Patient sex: M
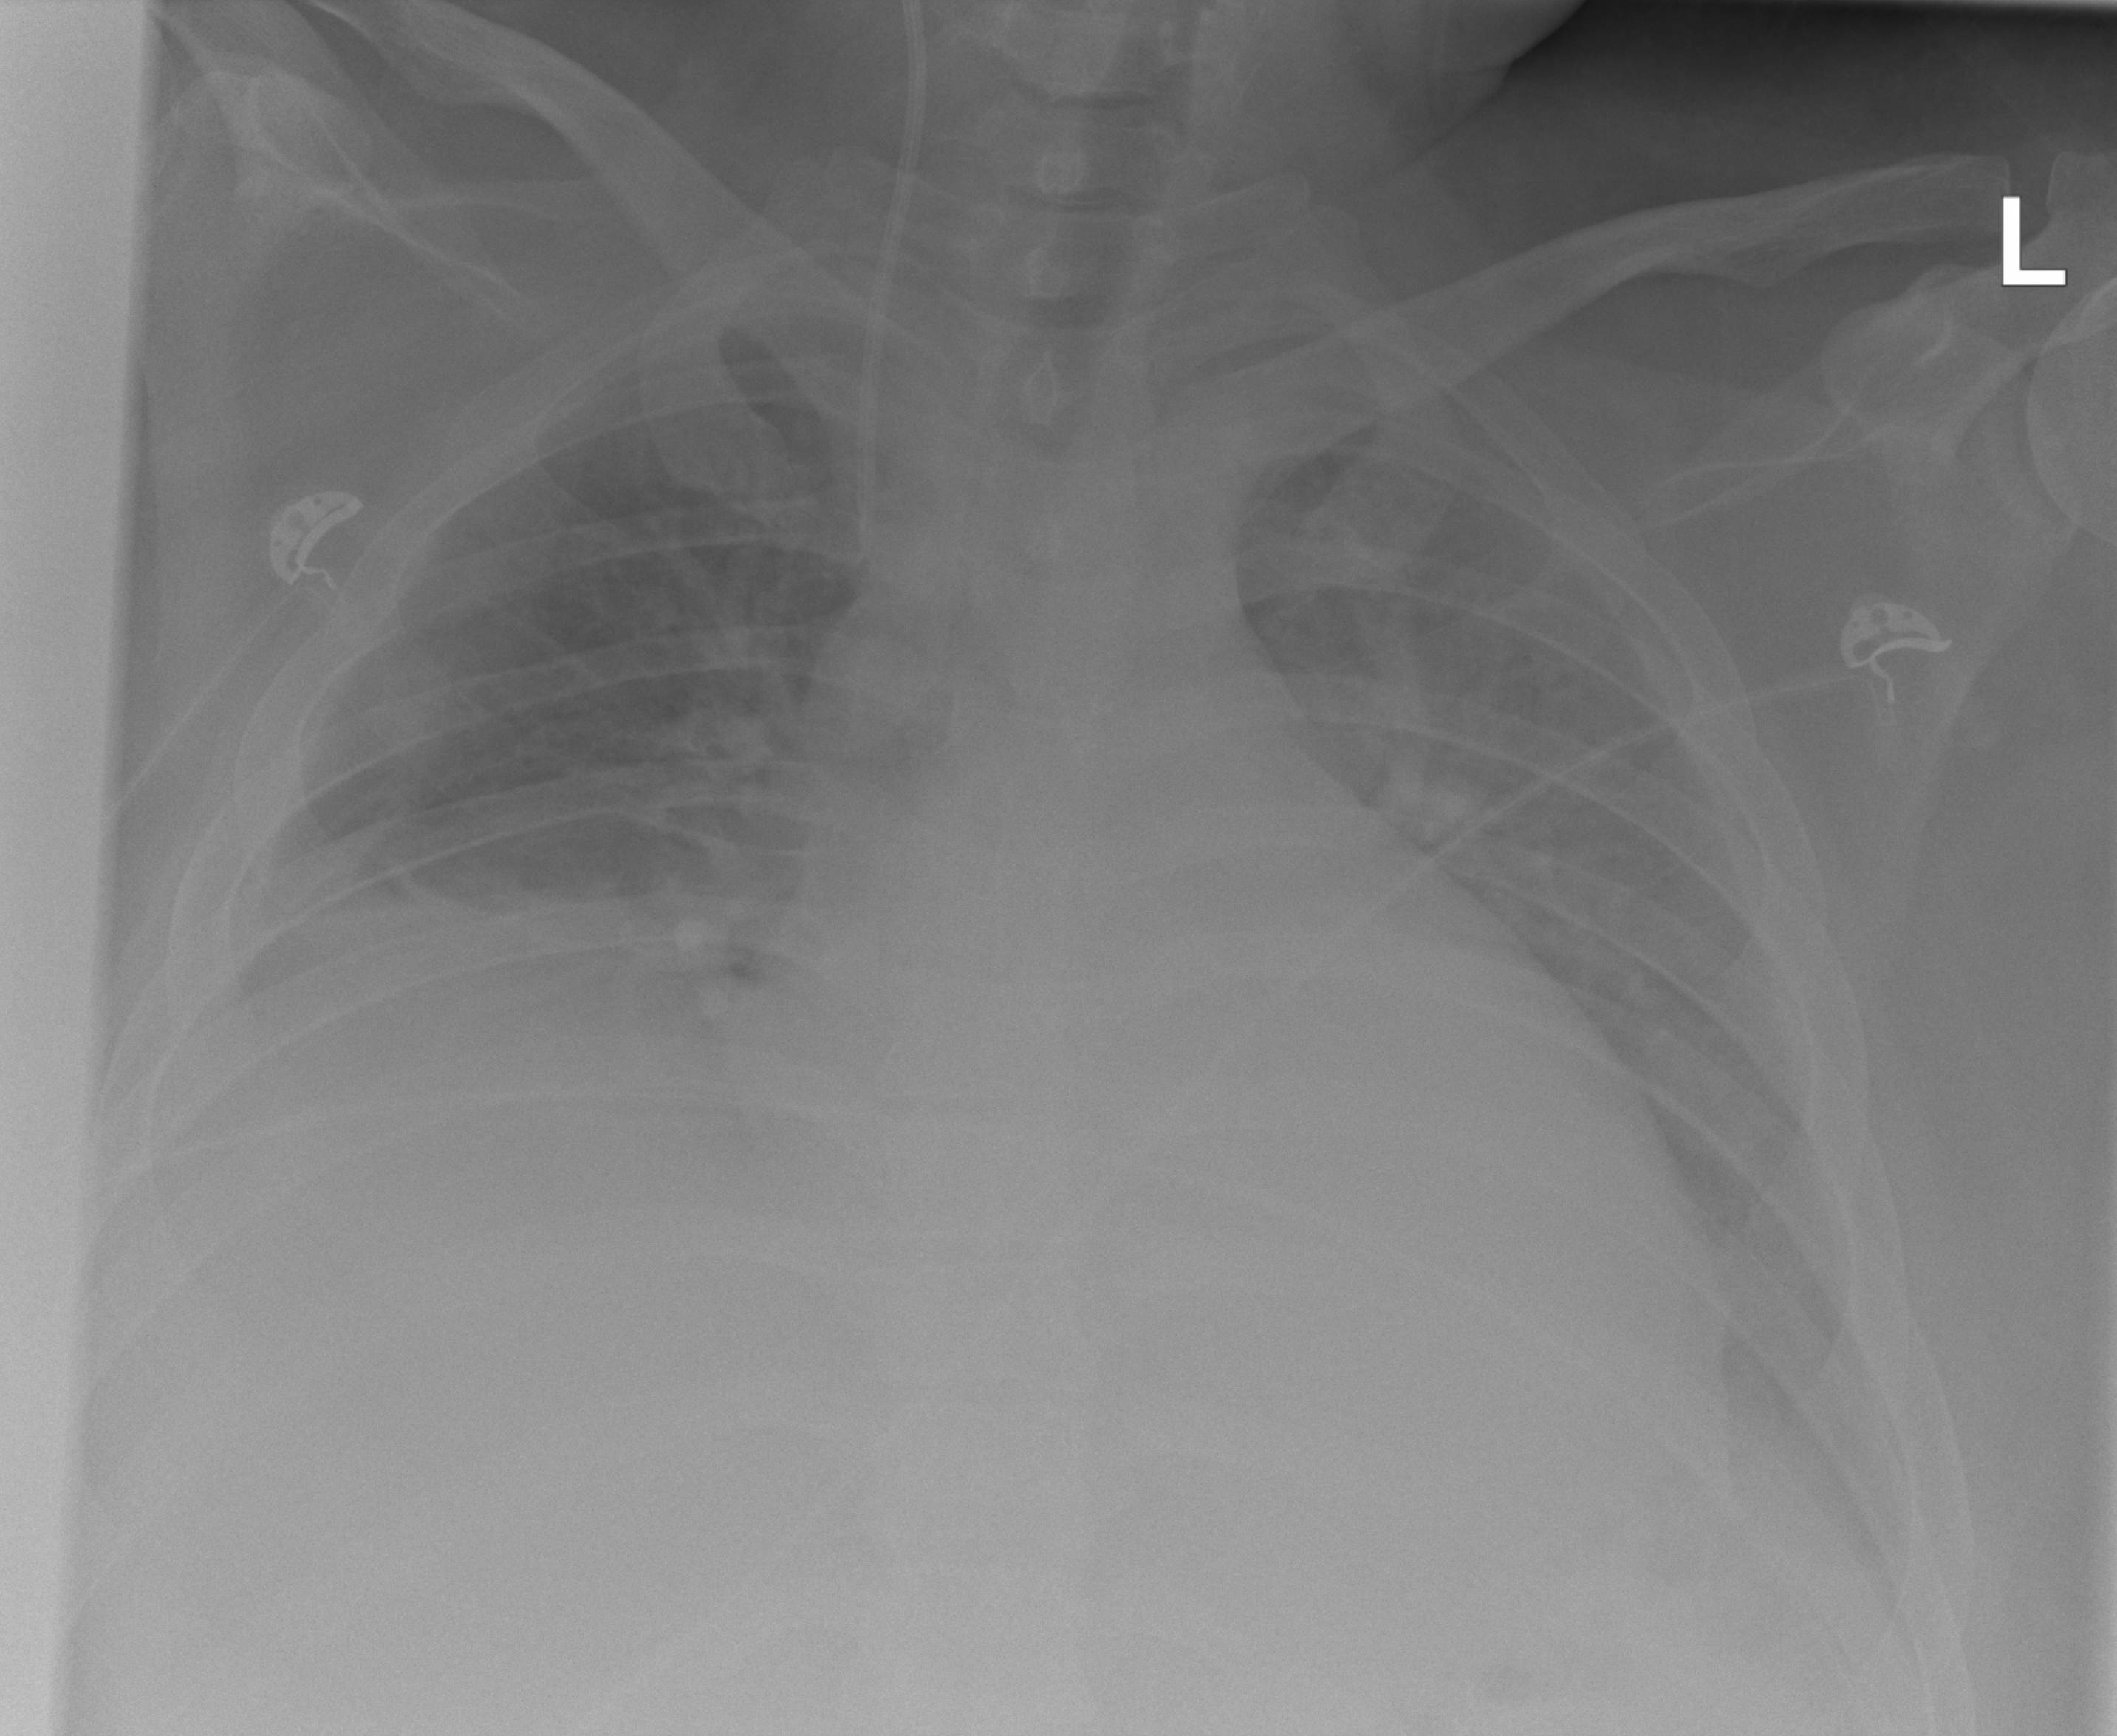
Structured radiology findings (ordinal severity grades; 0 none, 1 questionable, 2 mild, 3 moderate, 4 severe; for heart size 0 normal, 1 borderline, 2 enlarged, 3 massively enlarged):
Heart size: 2
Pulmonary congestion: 2
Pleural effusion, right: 3
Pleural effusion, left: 2
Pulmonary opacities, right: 0
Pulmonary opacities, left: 0
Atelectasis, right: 2
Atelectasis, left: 2